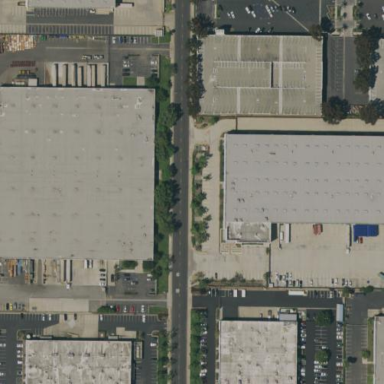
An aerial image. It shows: Warehouse.